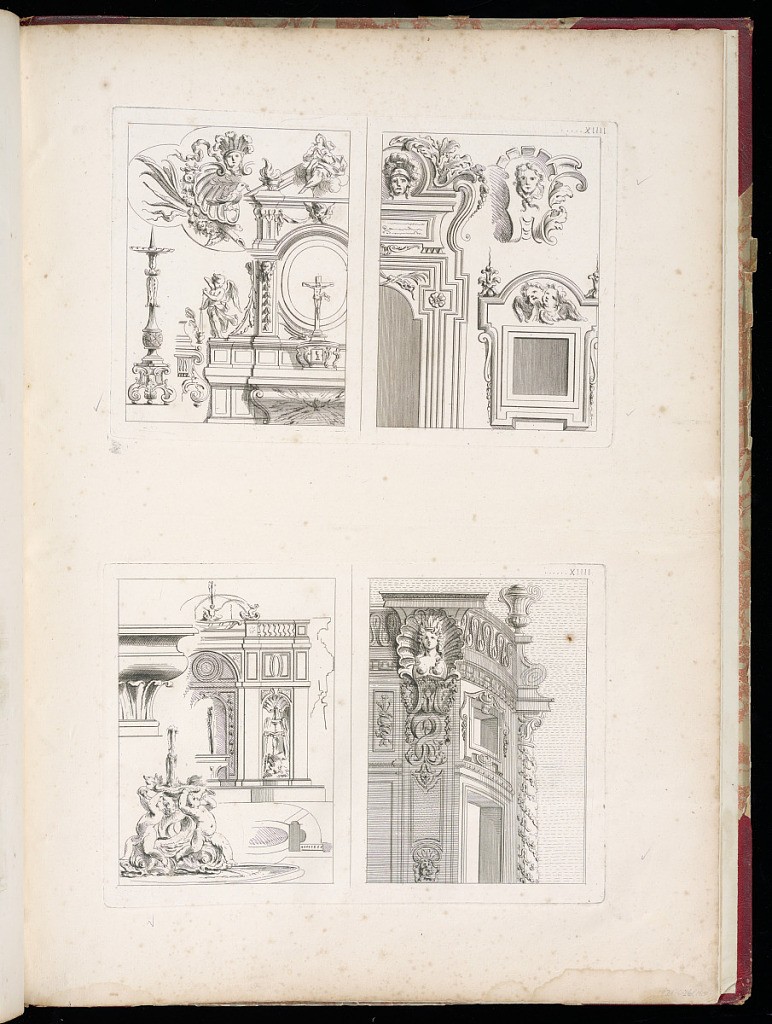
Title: Designs After Architecture
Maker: Gilles-Marie Oppenord, French, 1672–1742
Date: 1749-1761
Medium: Etching and engraving on laid paper
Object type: Bound print
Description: Page printed with two plates (each divided into two) depicting architecture fragments, including altars, cartouches, gueridons, pediments, and facades. Both plates are numbered, neither are signed.